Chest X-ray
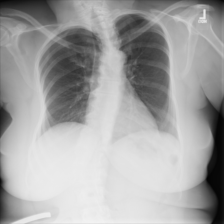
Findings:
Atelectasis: negative
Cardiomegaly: negative
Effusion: negative
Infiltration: negative
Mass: negative
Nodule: negative
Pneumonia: negative
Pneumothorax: negative
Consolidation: negative
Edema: negative
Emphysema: negative
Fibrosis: negative
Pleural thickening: negative
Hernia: negative